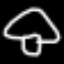
Label: mushroom